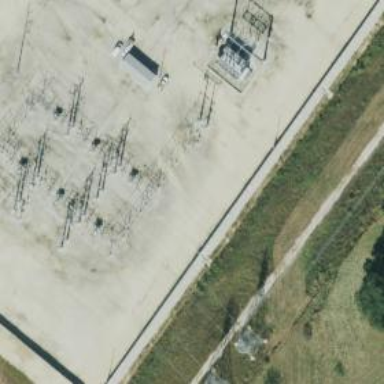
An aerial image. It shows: Switch for power supply.